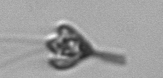
Label: Pyramimonas_longicauda